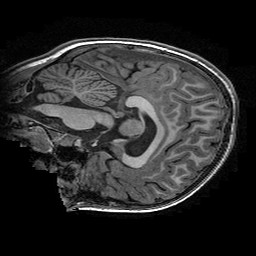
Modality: T1w
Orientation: sagittal
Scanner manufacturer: ge
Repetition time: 0.008096 s
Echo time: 0.00318 s